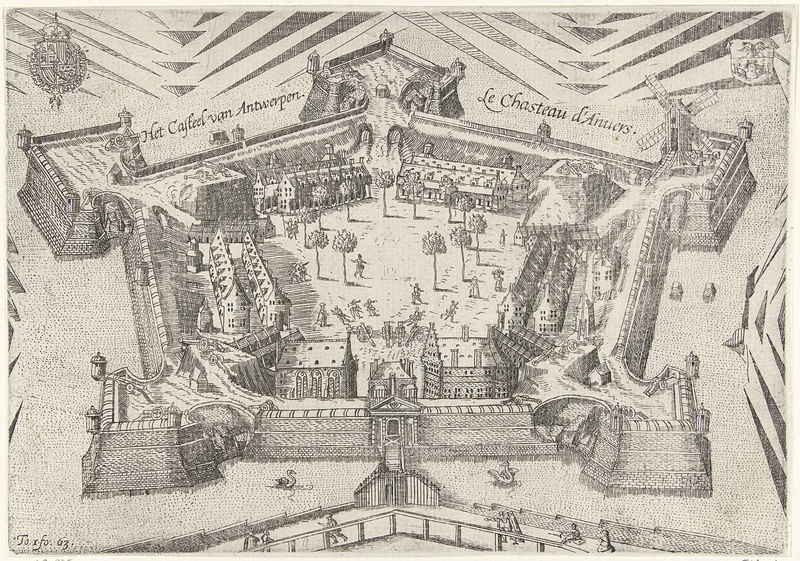
Titel: Citadel van Antwerpen, ca. 1570
Standort: Amsterdam
Institution: Rijksmuseum
Schlagwörter: baum, wasser, bäume, fluss, frauen, menschen, stadt, männer, gebäude, haus, park, schloss, architektur, niederlande, feld, häuser, mühle, windmühle, brücke, turm, garten, schwan, ansicht, mauer, hof, platz, tor, burg, festung, stich, beschriftung, rathaus, wappen, graben, plan, hollan, chateau, grundriss, aufriss, wall, fünfeck, kastell, antwerpen, belgien